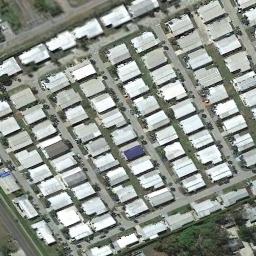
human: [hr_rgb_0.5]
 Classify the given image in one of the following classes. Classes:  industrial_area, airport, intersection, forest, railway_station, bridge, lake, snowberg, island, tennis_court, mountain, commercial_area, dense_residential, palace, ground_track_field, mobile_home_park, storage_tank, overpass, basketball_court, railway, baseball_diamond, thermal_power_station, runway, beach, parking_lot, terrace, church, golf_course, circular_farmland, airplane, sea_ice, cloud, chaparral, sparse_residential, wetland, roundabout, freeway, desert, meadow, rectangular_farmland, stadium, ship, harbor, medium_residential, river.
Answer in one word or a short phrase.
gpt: mobile_home_park